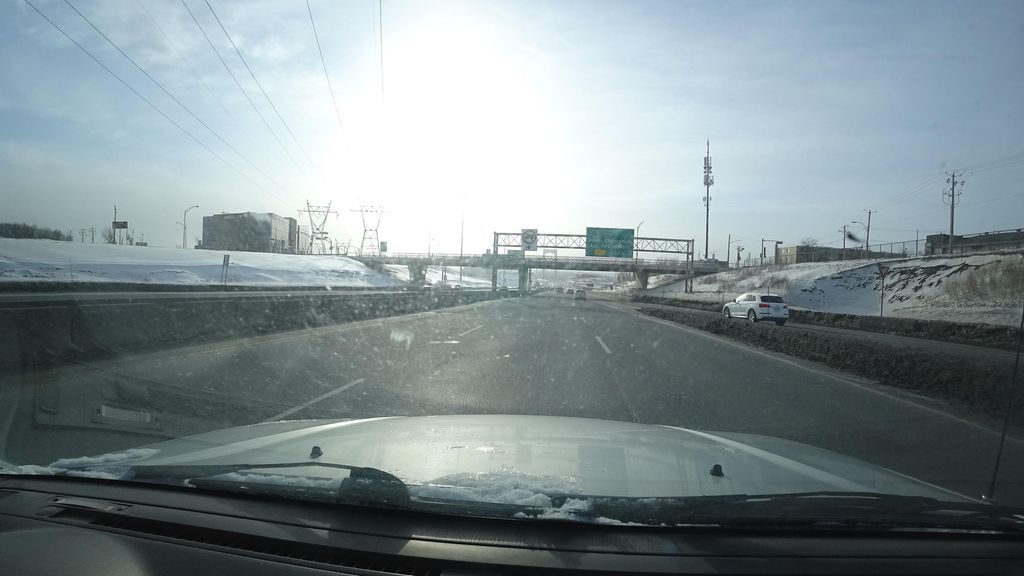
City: quebec_city